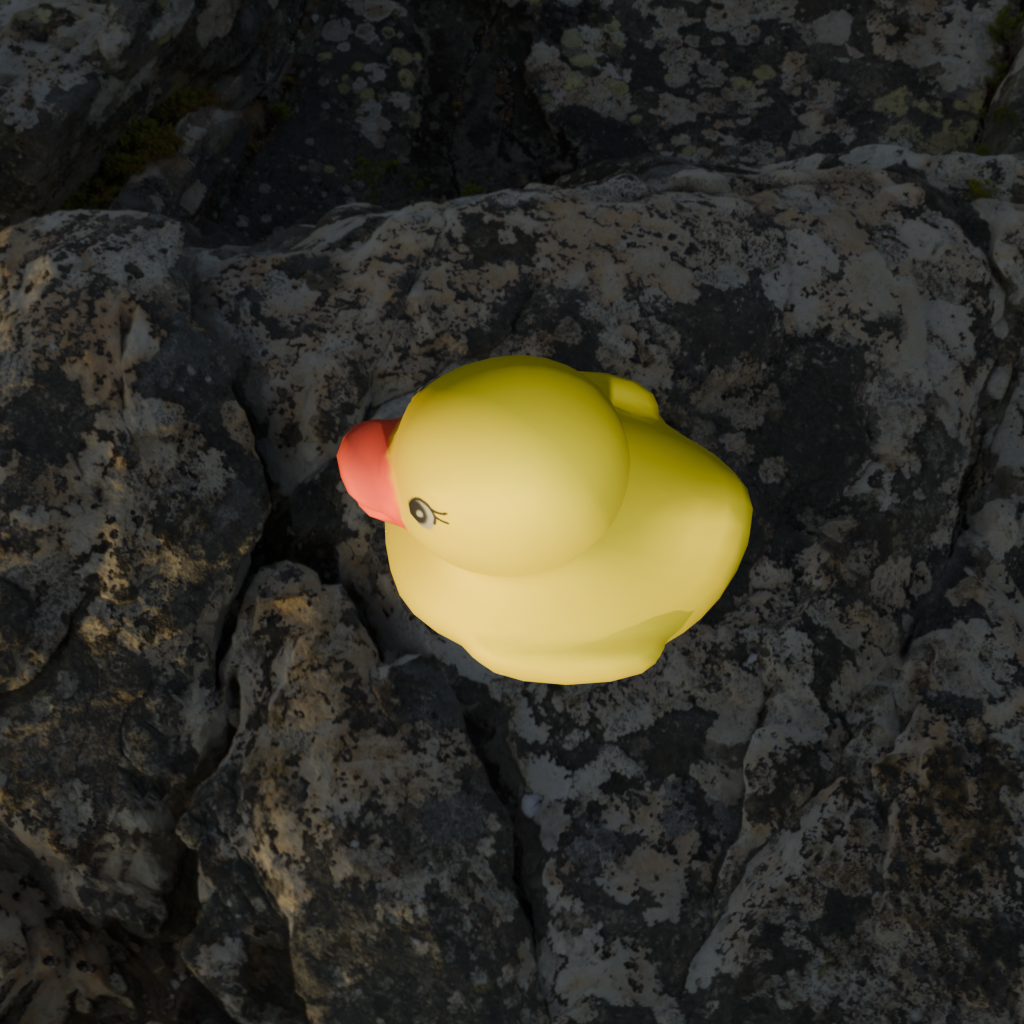
an image of a yellow rubber duck seen from <left_top> in a golden sunset over rocky mountains.